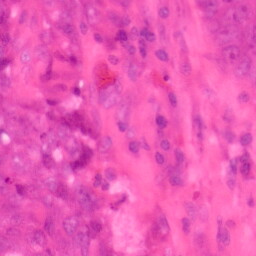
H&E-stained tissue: Colon